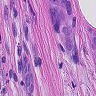
Metastatic tissue present: yes